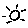
Label: sun